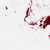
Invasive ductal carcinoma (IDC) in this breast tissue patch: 0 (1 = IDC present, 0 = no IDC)